Question: '''
<script type="text/javascript">
$(document).ready(function() {
$("ul.productSmall").sfProductFilter();
alert("jQuery is working fine!");
});
</script>
'''
I have above script in my site and if I place alert before following line it works well.
'''
$("ul.productSmall").sfProductFilter();
'''
Otherwise it does no work. I checked it in chrome and found following:

It seems method could not found but I have it in my /js/plugins.js file.
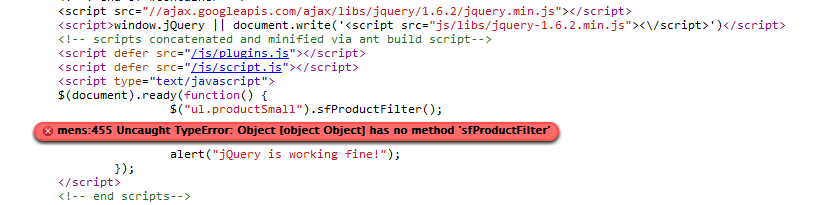
Answer: Is it because 'sfProductFilter();' is a plugin and your plugin script is set to 'defer' loading? (Placing an alert before the problem line perhaps gives the plugin script enough time to load.) Try updating your script elements to not include the 'defer'...